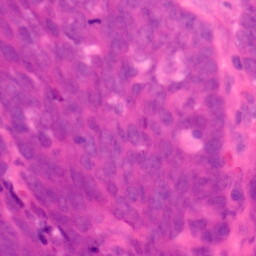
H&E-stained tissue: Colon